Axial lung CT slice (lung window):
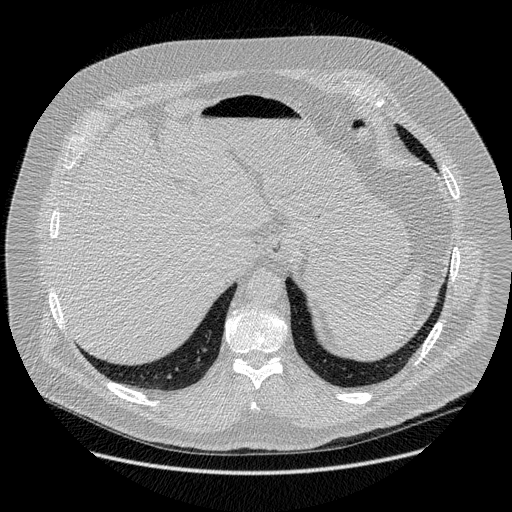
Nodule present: no